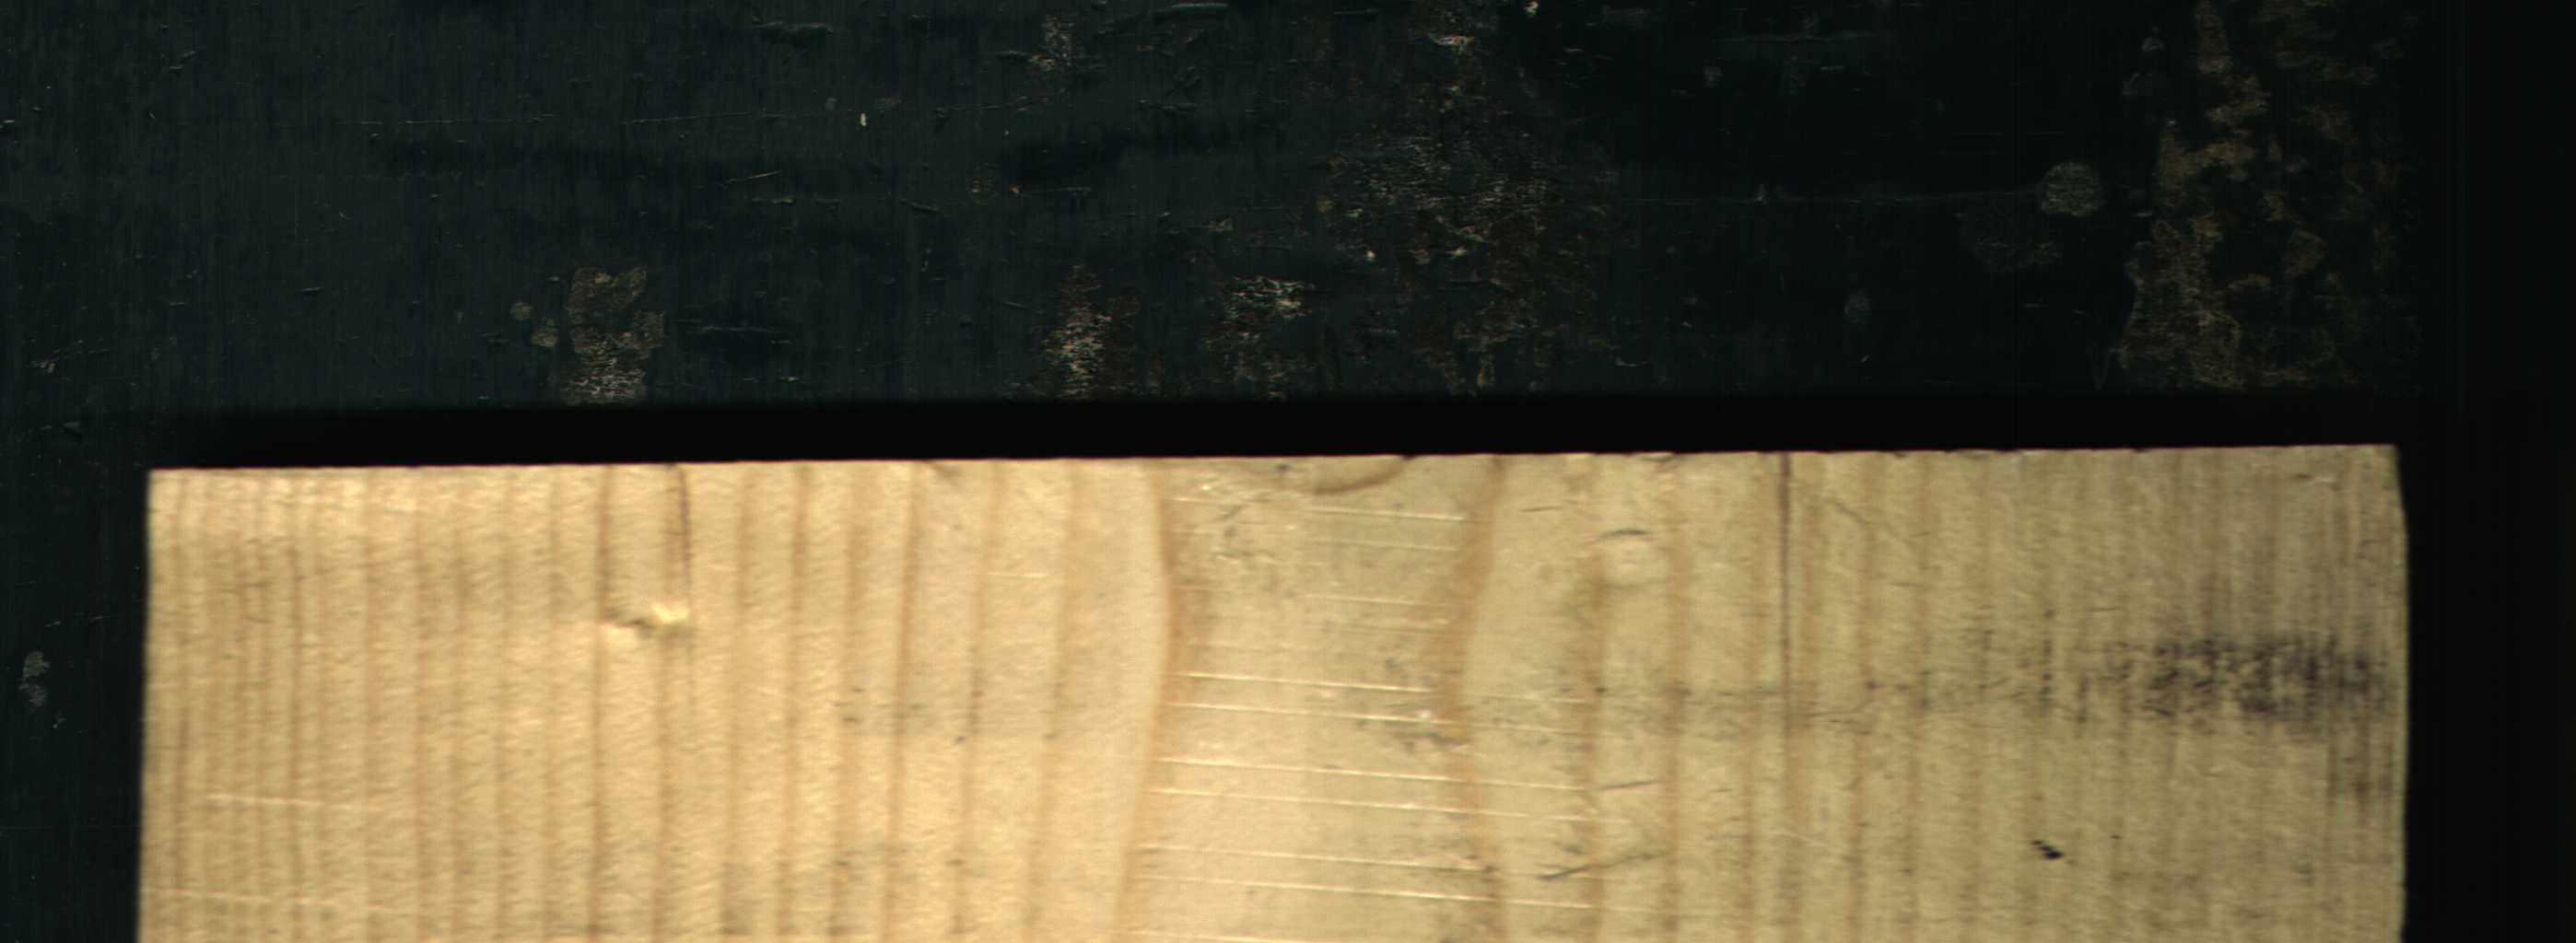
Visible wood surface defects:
Crack
Live_Knot